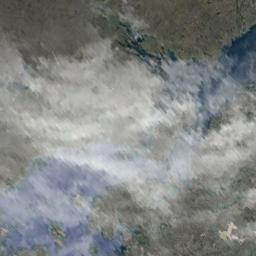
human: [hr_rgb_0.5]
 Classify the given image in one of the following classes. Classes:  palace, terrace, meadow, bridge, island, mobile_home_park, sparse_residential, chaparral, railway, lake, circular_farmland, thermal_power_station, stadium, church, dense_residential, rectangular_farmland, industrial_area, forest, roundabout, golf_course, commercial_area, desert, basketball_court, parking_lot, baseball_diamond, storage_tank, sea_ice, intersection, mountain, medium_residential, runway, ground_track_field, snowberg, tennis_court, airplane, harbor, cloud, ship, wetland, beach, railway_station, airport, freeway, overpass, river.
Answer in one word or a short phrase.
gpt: cloud